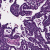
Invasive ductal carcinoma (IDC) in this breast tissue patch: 1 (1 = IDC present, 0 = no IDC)